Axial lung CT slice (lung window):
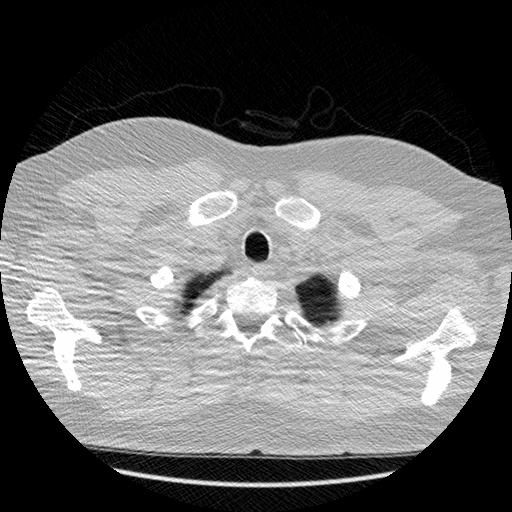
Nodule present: no